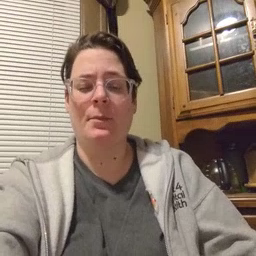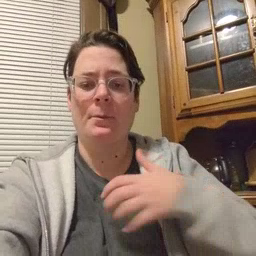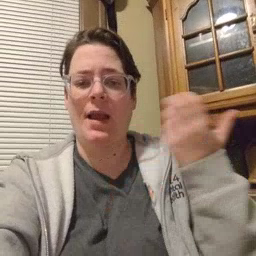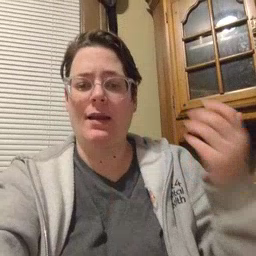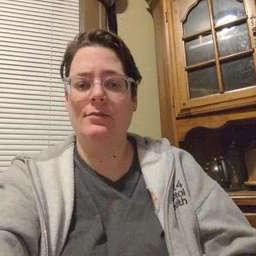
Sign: mad